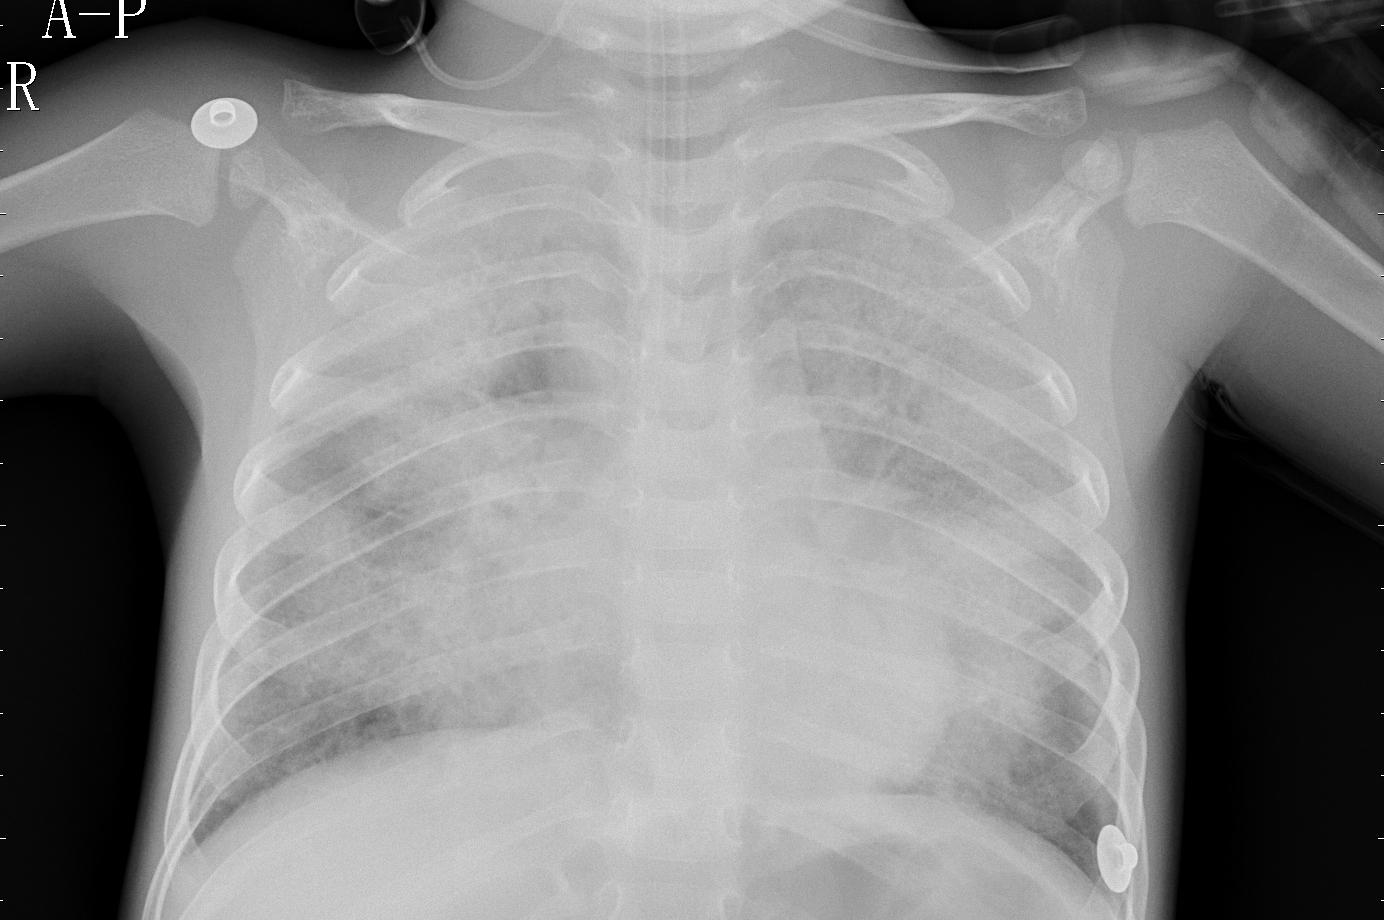
Diagnosis: PNEUMONIA